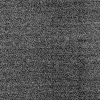
Atmospheric dust classification: dusty